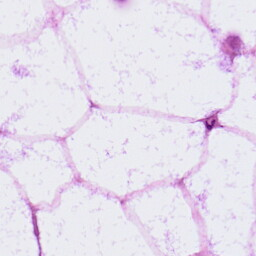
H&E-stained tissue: LymphNode